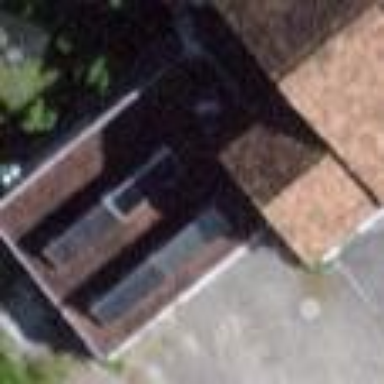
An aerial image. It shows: Garage building.